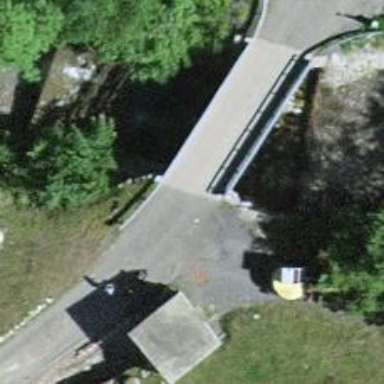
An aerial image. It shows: Unclassified road with bridge.